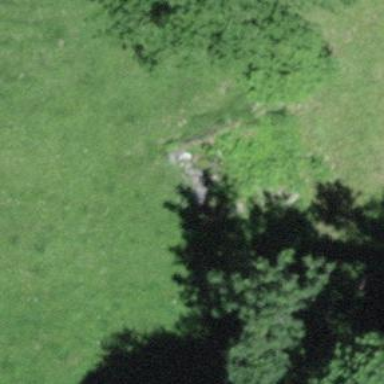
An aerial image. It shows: Rural barn.